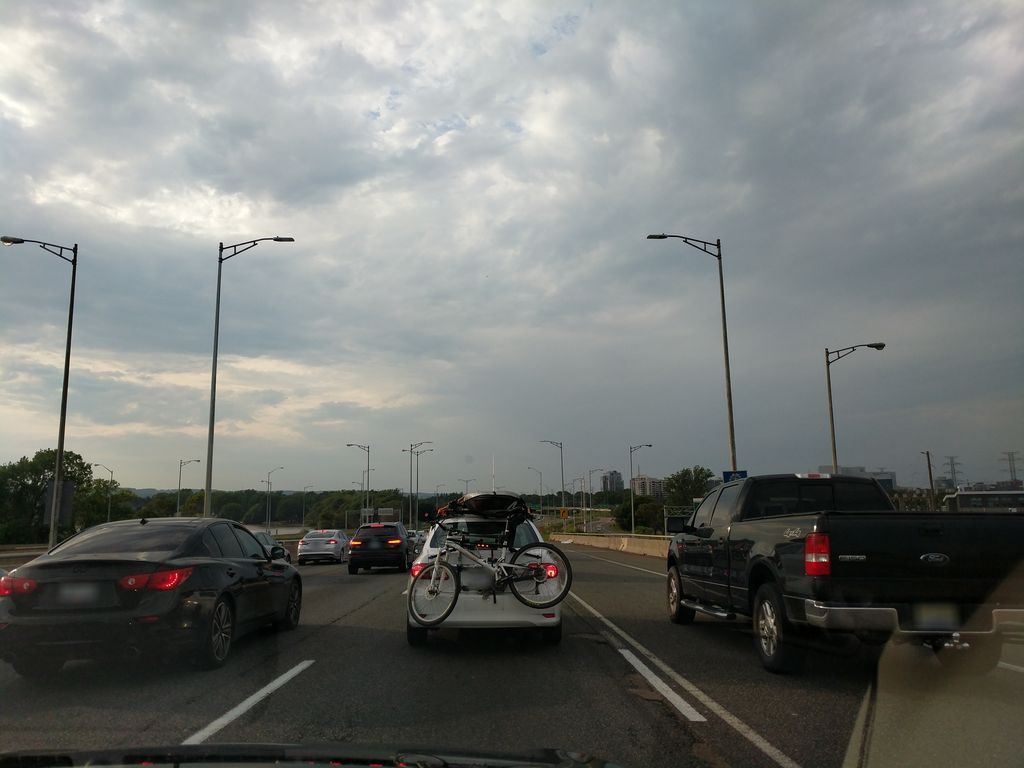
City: hamilton